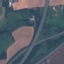
Label: Highway